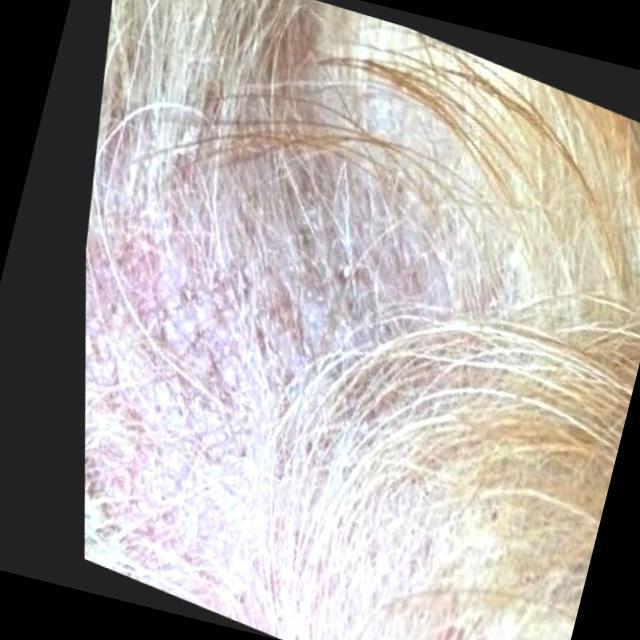
Canine fungal skin infection — characterized by alopecia, scaling, crusting, and circular lesions. Common agents include Malassezia and Candida species.